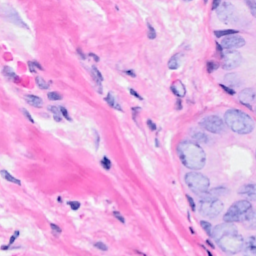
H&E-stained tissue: Breast